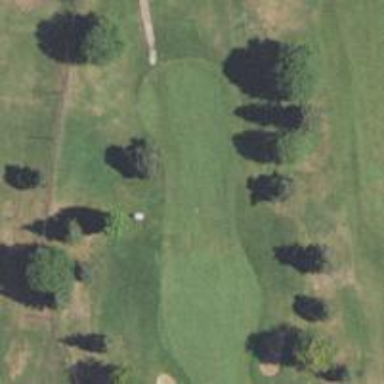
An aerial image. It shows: View of golf hole.